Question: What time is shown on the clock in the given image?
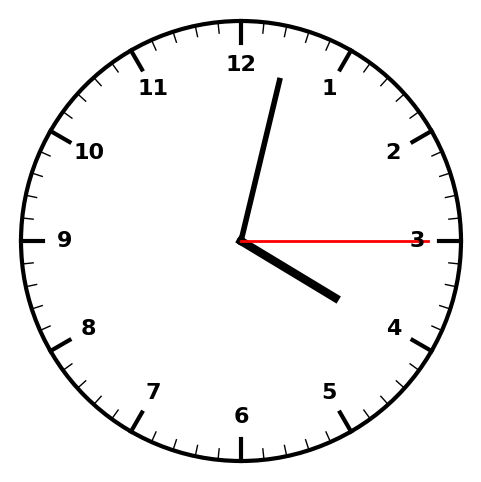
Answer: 04:02:15